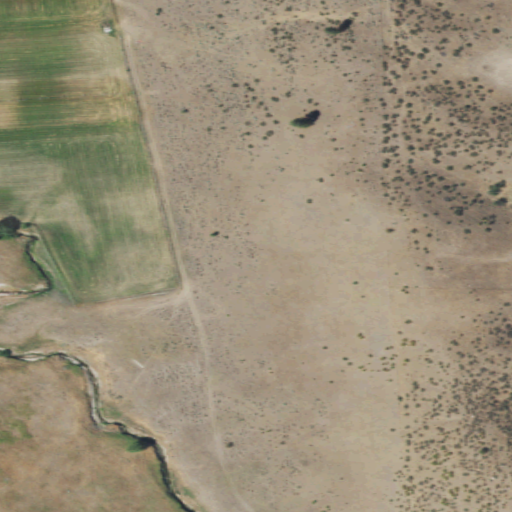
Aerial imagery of valley in Washington named Wagonroad Coulee containing shrub, pasture, open development, low intensity development, herbaceous wetlands, and cultivated crops